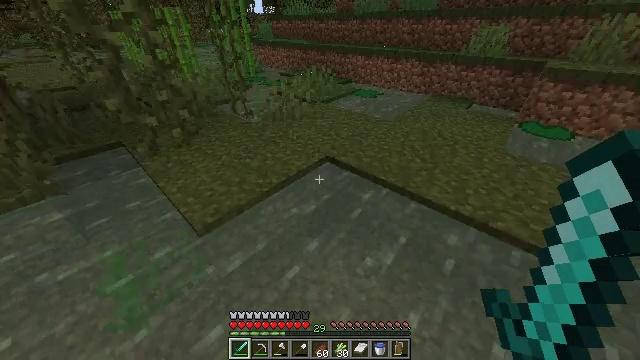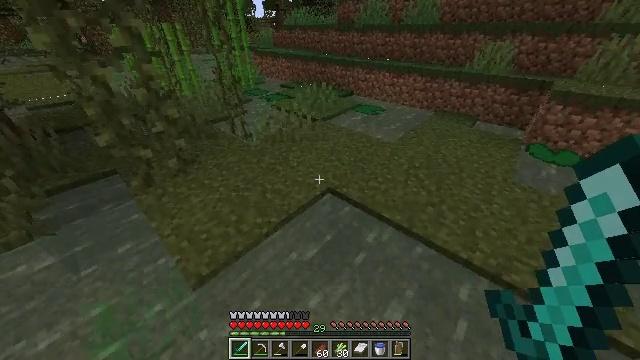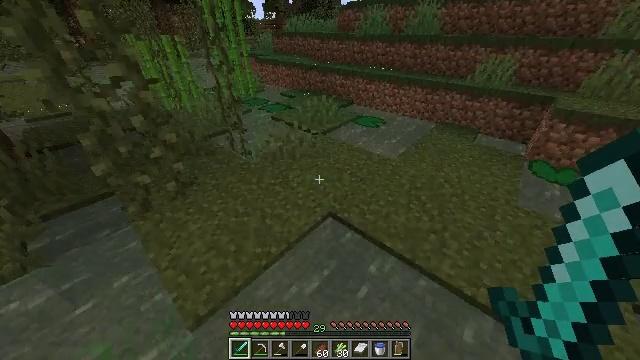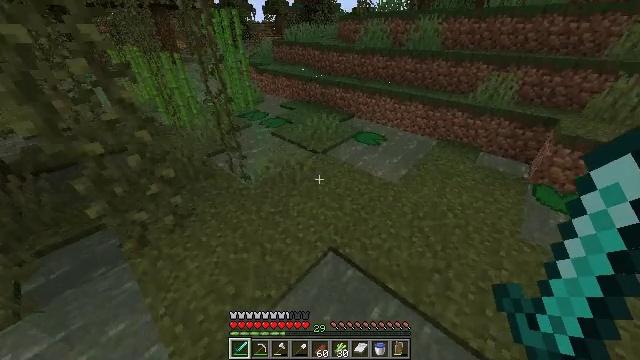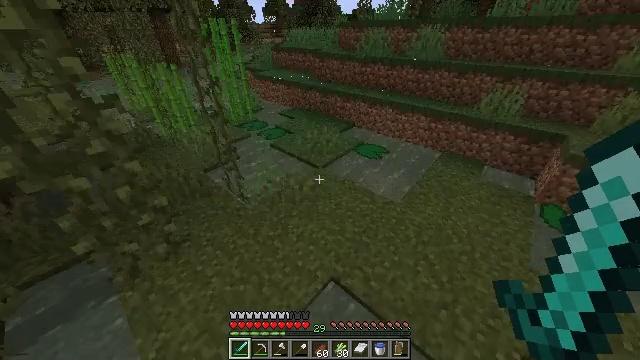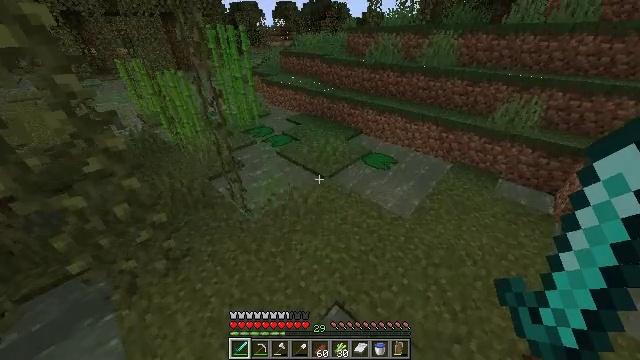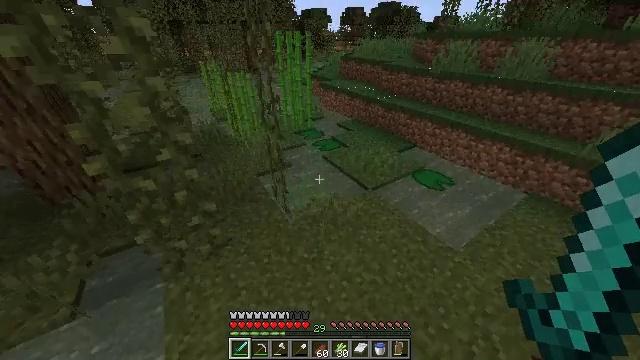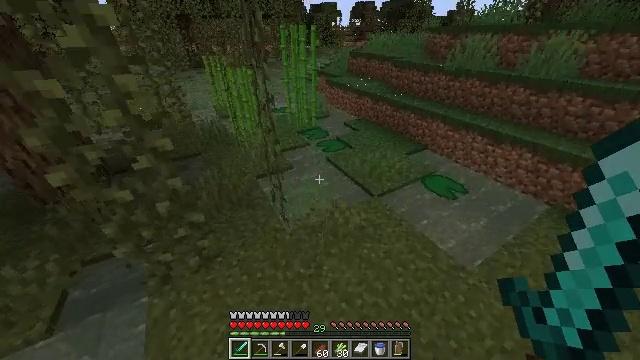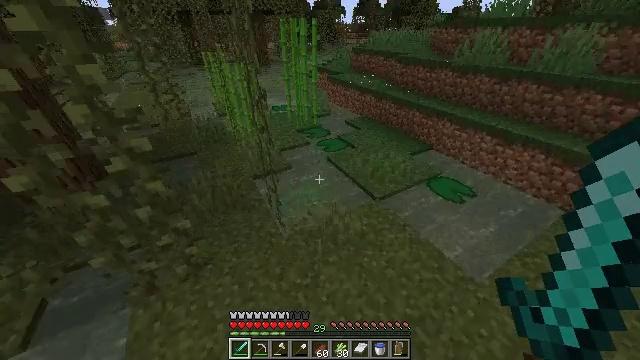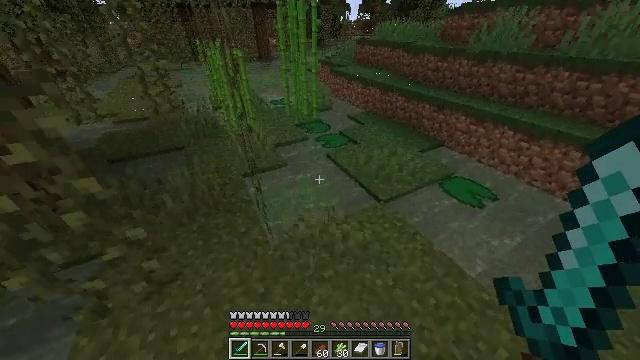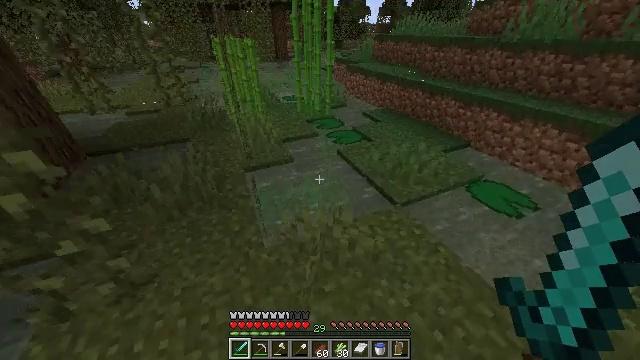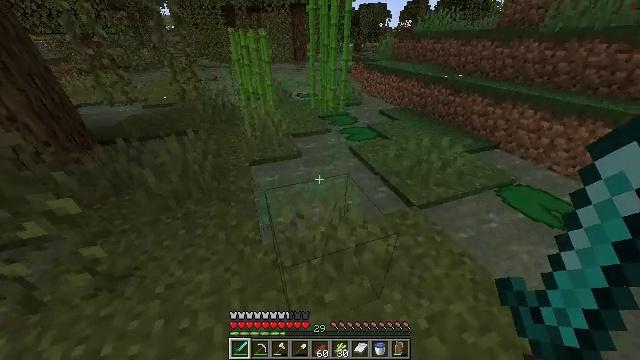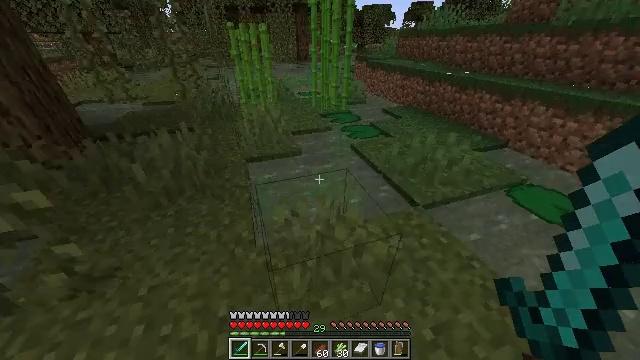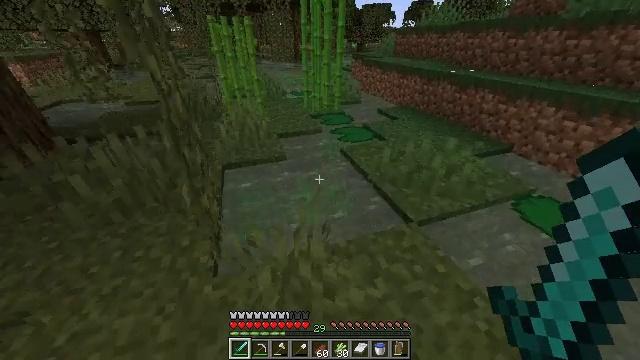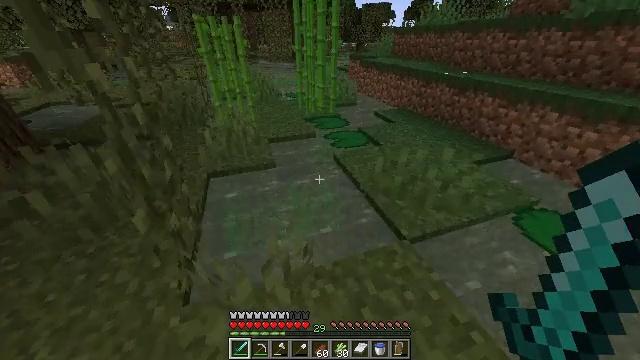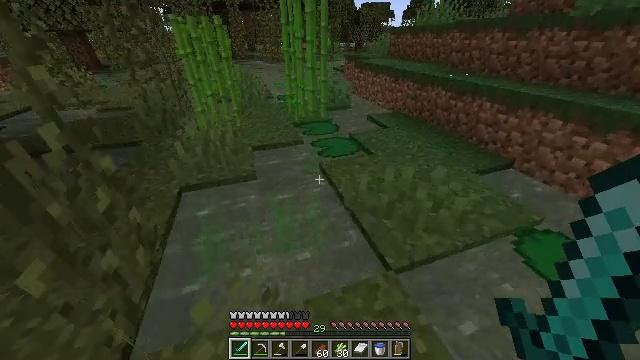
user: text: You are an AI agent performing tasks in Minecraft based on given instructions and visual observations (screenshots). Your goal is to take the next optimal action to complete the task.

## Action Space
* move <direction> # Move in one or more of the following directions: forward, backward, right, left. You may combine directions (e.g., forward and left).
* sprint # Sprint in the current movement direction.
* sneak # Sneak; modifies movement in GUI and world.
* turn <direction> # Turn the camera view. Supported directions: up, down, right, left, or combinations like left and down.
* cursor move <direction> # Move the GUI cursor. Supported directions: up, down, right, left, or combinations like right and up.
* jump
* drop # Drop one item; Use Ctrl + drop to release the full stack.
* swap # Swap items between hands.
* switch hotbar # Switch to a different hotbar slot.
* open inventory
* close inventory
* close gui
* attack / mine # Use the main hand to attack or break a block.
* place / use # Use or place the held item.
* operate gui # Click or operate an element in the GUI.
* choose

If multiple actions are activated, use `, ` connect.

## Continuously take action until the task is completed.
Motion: motion action
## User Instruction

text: Break the sugar cane.
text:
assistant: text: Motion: move forward, sprint, jump
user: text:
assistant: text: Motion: move forward, sprint, jump
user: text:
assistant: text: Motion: move forward, sprint, jump
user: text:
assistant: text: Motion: move forward, sprint, jump
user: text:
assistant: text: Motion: move forward, sprint, turn left, jump
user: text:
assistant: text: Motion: move forward, sprint, turn left
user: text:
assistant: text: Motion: move forward, sprint, turn left
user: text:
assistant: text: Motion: move forward, sprint
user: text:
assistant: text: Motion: move forward, sprint, turn left
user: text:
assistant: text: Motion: move forward and move right, sprint, turn left
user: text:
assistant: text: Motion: move forward and move right, sprint, turn left
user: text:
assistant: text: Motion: move forward and move right, sprint
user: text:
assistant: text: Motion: move forward and move right, sprint
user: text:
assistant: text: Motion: move forward and move right, sprint
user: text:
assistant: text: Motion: move forward and move right, sprint
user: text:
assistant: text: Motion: move forward and move right, sprint, turn left
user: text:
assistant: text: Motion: move forward, sprint
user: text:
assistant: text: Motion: move forward, sprint
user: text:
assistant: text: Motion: move forward and move right, sprint
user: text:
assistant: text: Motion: move forward and move right, turn left
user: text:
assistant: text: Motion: move forward and move right, sprint, turn left
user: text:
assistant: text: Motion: move forward, sprint, turn left and up
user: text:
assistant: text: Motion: move forward, sprint, turn left and up
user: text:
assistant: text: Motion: move forward, sprint, turn left and up
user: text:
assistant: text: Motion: move forward, sprint, turn left and up
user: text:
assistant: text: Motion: move forward, sprint, turn left
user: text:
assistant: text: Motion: move forward, sprint, attack / mine
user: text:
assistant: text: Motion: move forward, sprint, attack / mine
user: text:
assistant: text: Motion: move forward, sprint, turn left, attack / mine
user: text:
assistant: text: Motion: move forward, sprint, turn left